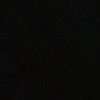
Label: space